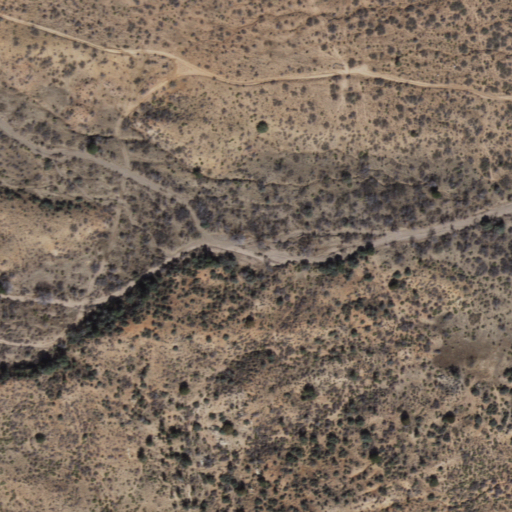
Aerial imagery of valley in Arizona named Willow Spring Canyon containing shrub and grassland